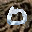
Label: 0